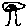
Label: tree